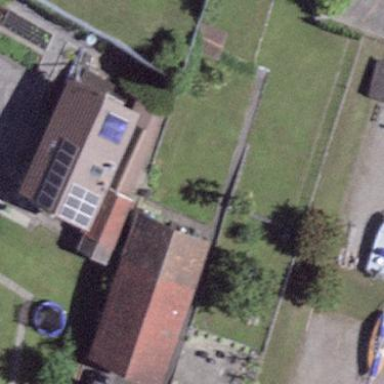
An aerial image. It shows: Garage.